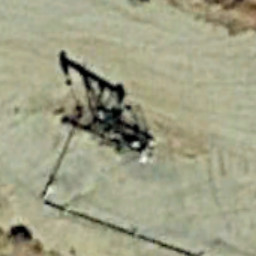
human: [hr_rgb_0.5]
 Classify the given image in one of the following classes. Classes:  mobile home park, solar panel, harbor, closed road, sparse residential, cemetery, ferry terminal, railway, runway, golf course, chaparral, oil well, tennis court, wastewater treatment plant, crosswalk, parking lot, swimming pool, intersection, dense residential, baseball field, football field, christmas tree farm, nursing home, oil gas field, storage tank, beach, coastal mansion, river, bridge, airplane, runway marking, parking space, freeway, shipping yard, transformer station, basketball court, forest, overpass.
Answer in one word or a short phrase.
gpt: oil well